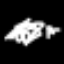
Label: pants